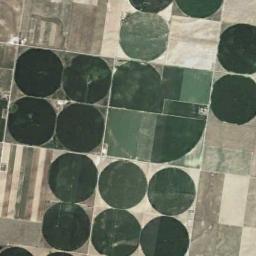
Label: circular_farmland